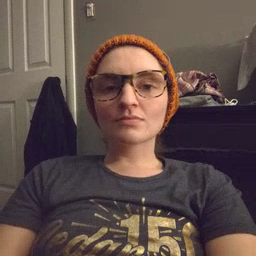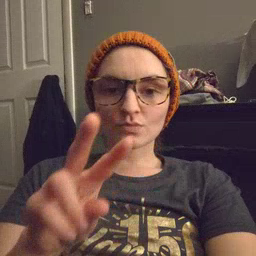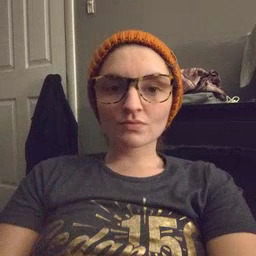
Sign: look